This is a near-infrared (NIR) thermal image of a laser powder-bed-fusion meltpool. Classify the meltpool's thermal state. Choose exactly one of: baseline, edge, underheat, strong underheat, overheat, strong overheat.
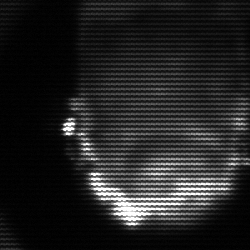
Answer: baseline